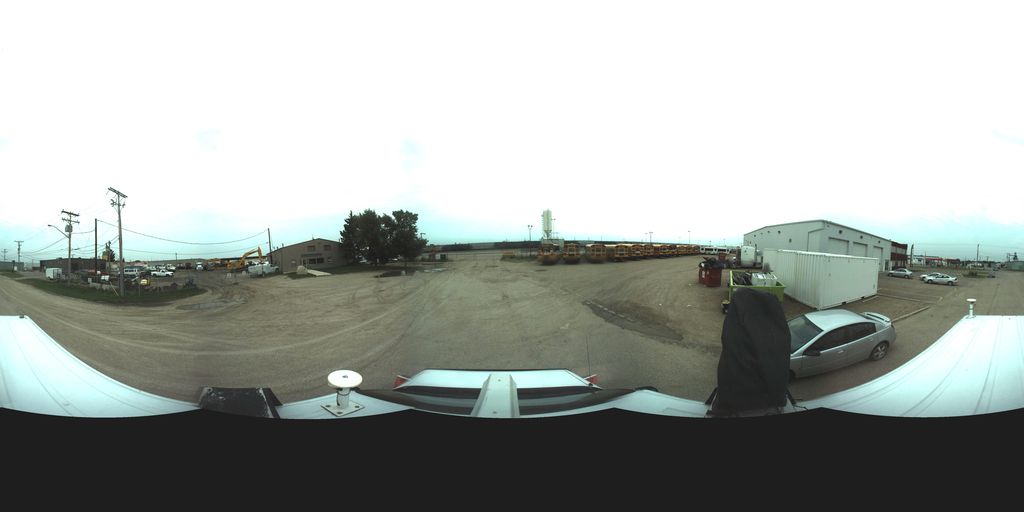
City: saskatoon